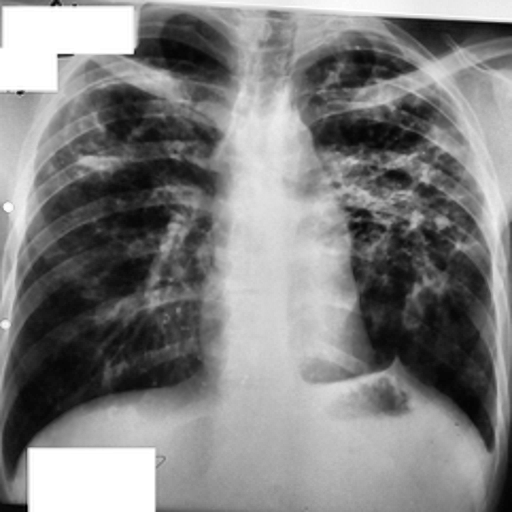
Finding: TUBERCULOSIS